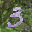
Label: 3